Interaction volume radius: 5 \u00c5
Interaction volume height: 20 \u00c5
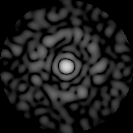
Disorder parameter: 0.827